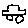
Label: car